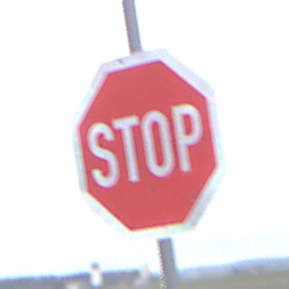
Verkehrszeichen: Stop
Umgebung: Outdoor, Suburban
Tageszeit: MorningAfternoon
Wetter: Overcast
Licht: Natural
Jahreszeit: NotSpecified
Kontrast: LowContrast